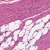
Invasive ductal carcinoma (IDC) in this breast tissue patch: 0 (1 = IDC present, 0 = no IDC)